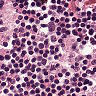
Metastatic tissue present: no